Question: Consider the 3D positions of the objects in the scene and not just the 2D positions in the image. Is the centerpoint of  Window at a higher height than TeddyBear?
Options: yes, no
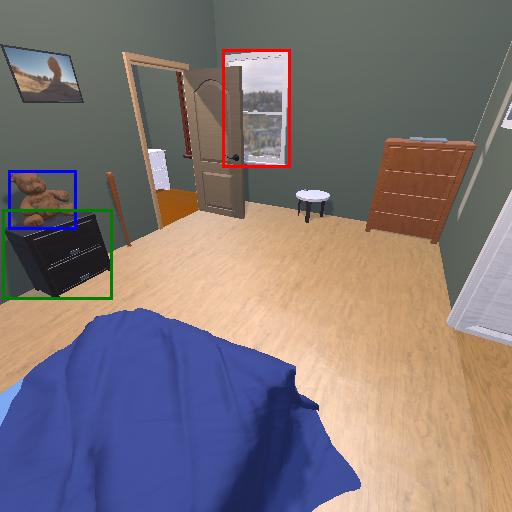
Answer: yes